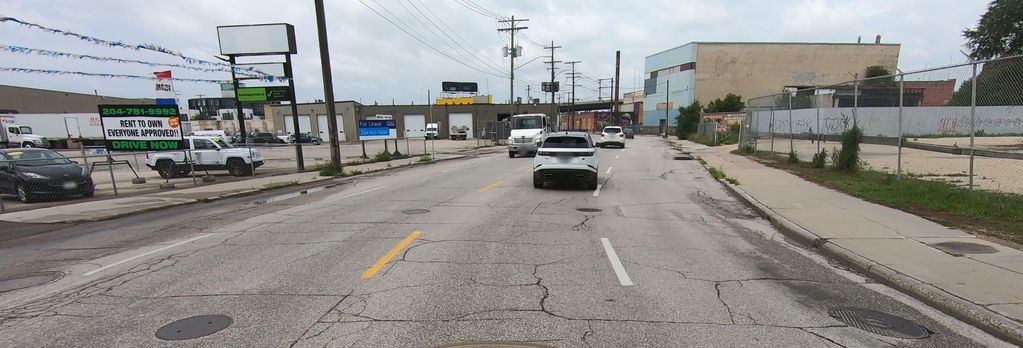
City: winnipeg